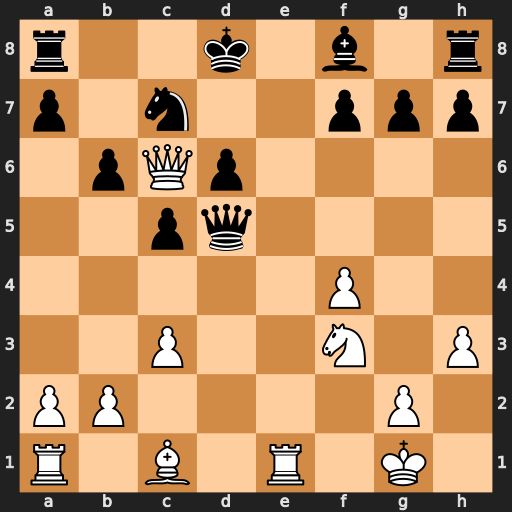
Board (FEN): r2k1b1r/p1n2ppp/1pQp4/2pq4/5P2/2P2N1P/PP4P1/R1B1R1K1
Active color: w
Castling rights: -
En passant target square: -
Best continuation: Re8+ Nxe8 Qxd5